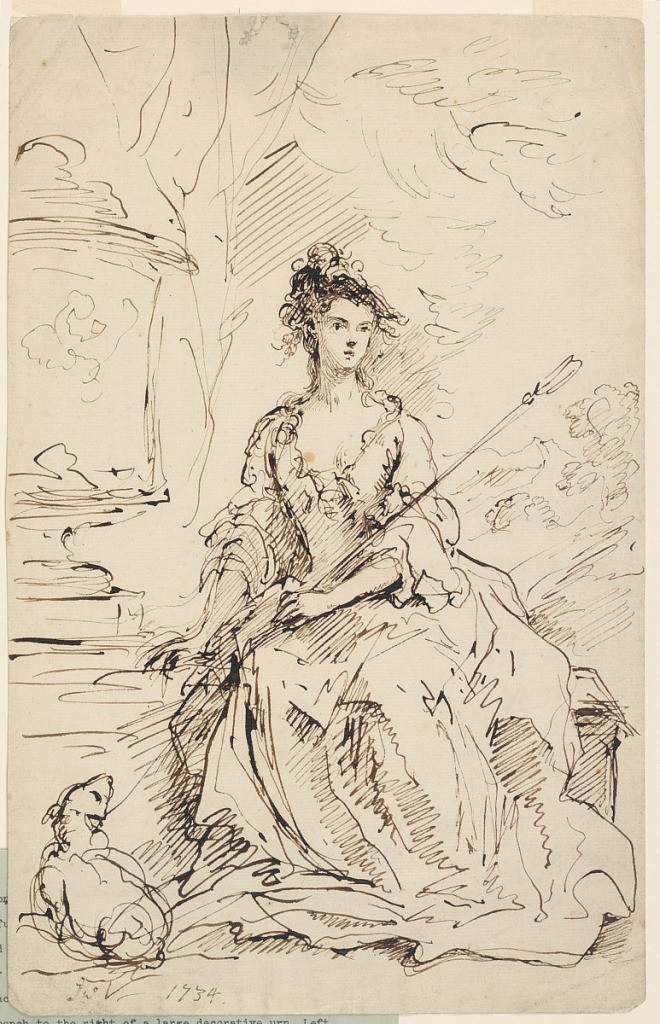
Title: Portrait of a Lady (Peg Woffington?) as a Shepherdess
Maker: John Vanderbank, British, 1694 - 1739
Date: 1734
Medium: Pen and ink on paper
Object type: Drawing
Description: Vertical rectangle. A full-length figure of a woman, seated facing front, looking toward right. A lamb seated toward left.